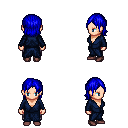
a pixel art fantasy rpg character, female body template, human, light skin, blue robe, metal pants, blue long bangs hairstyle, maroon shoes, four views (front, back, left, right), 2x2 character sprite sheet, small pixel art, hard edges, no anti-aliasing